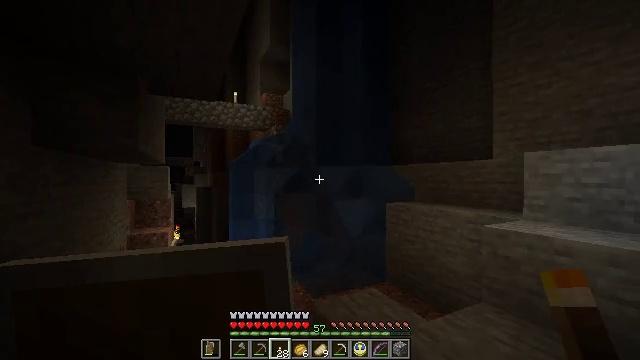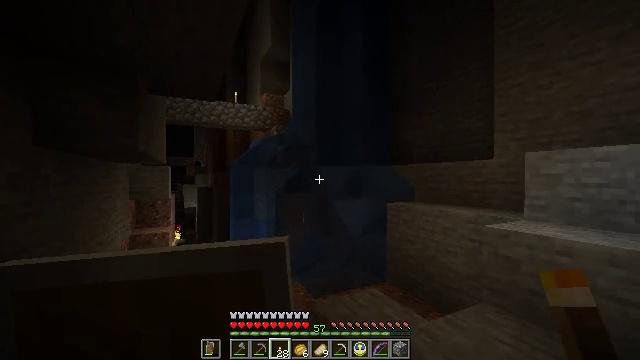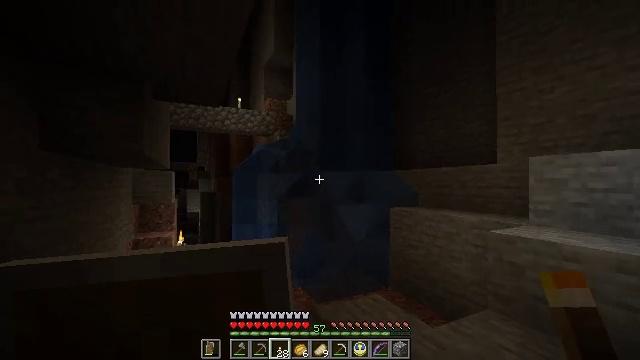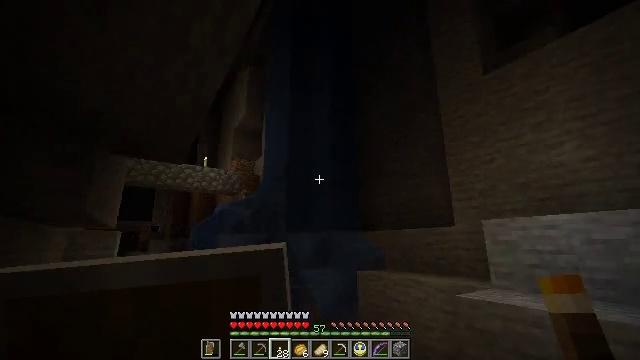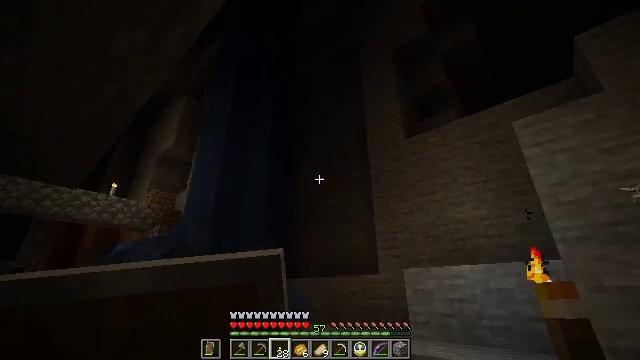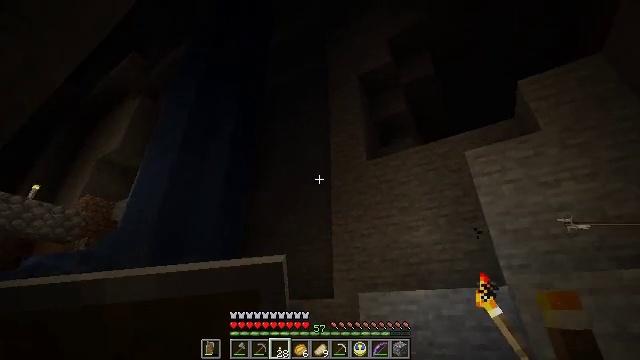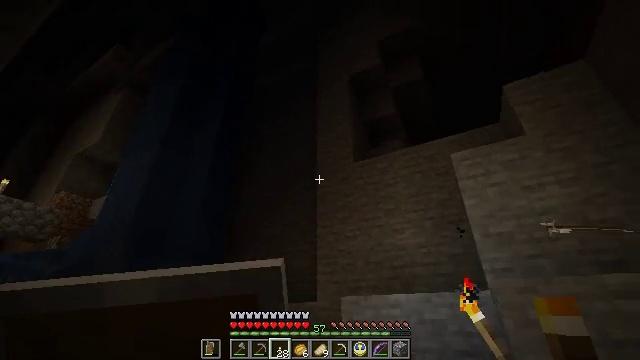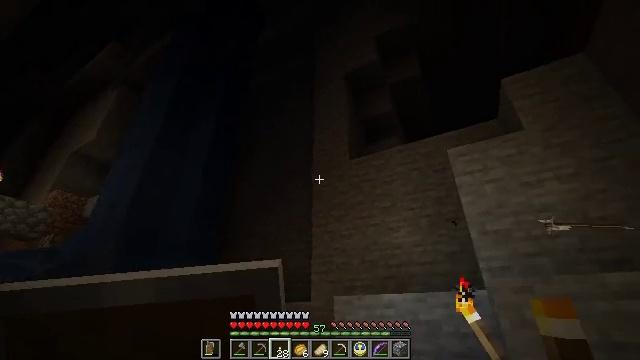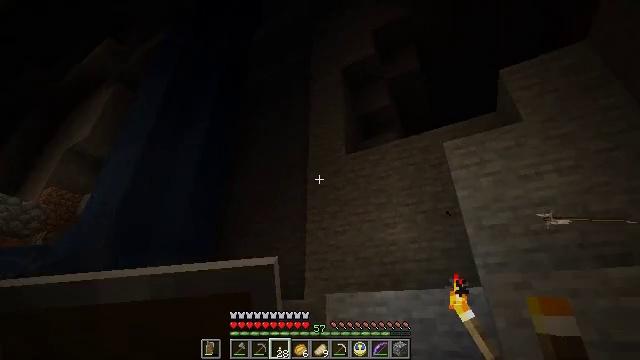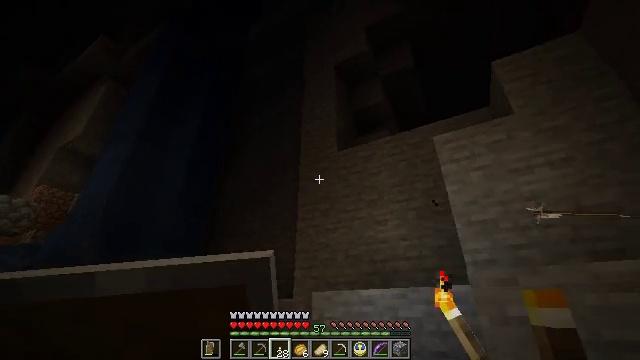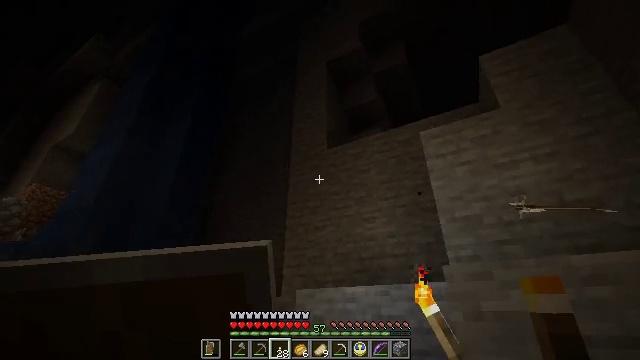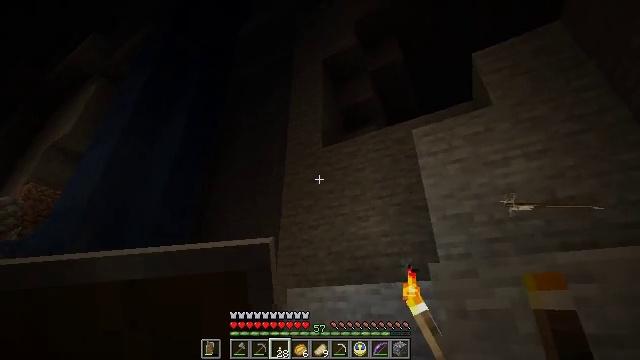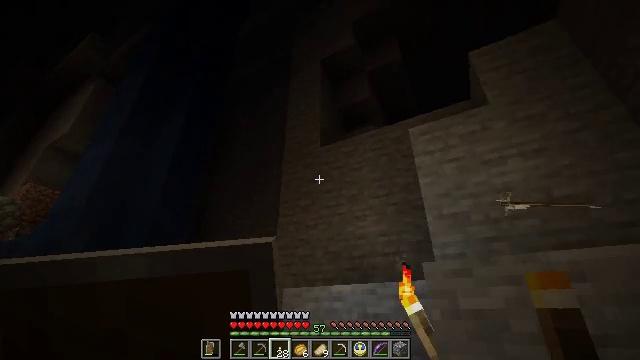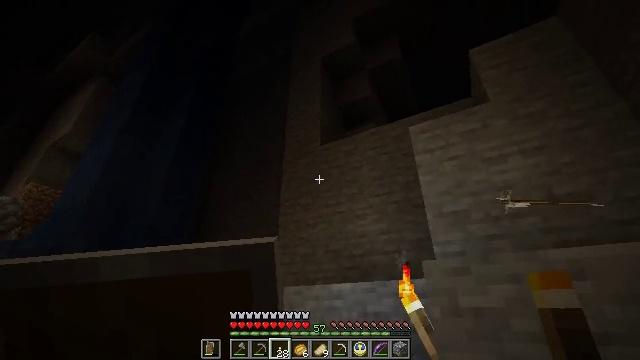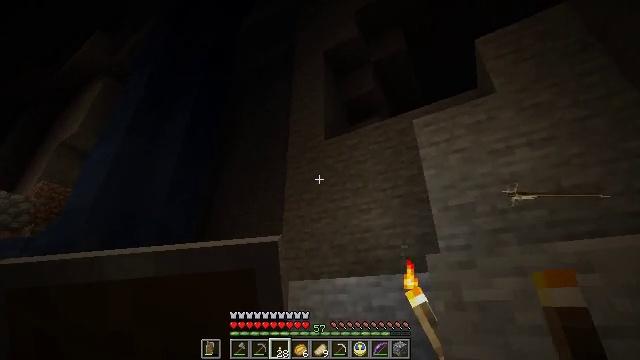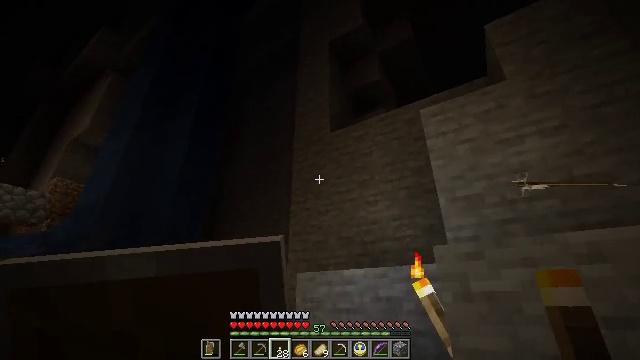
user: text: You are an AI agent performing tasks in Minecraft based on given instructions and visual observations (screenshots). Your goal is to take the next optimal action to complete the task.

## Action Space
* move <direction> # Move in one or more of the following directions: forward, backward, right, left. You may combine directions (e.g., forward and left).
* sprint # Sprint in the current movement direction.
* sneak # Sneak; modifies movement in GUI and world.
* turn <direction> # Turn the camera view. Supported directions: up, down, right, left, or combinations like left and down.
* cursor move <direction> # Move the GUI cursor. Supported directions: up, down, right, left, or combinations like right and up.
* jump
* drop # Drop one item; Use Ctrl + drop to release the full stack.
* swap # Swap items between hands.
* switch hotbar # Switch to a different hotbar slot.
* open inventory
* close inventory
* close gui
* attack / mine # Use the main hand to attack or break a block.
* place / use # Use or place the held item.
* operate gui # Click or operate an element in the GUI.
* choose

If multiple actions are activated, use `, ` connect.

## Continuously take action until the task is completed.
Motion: motion action
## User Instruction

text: Kill the bat.
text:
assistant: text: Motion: no_op
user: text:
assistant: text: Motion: turn up
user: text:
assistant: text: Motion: move forward, turn right and up
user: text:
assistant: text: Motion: move forward, turn right and up
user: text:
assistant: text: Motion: move forward and move right, turn right and up
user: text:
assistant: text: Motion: move forward and move right, turn right
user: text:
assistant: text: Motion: move forward and move right
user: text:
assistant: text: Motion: move forward and move right
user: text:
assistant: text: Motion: move right
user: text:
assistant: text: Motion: move right
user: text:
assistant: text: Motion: no_op
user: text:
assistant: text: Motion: no_op
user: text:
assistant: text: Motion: no_op
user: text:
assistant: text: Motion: turn left and down
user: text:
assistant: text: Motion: turn left and down
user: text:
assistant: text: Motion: turn down, jump
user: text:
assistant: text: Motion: turn down, jump
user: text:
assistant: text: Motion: jump
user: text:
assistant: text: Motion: jump
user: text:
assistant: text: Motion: turn left and down, jump
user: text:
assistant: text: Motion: turn left and down
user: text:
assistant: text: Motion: turn left and down
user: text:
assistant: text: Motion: no_op
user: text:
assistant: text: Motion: no_op
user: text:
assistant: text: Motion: move forward
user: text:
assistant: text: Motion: move forward
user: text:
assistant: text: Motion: move forward
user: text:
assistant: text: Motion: move forward
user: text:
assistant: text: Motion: move forward
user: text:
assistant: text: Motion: move forward